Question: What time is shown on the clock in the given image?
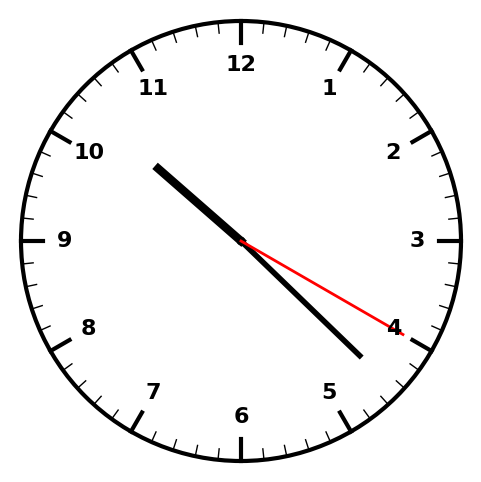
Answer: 10:22:20